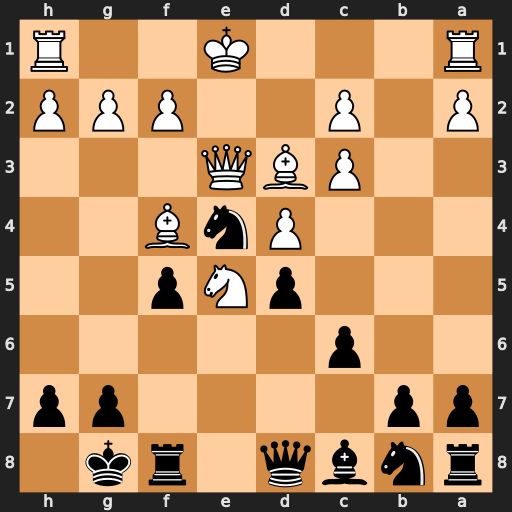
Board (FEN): rnbq1rk1/pp4pp/2p5/3pNp2/3PnB2/2PBQ3/P1P2PPP/R3K2R
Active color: b
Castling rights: KQ
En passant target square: -
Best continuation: g5 Bxe4 gxf4